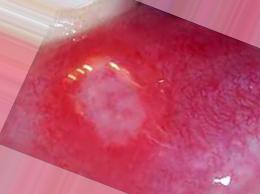
Condition: Mouth Ulcer